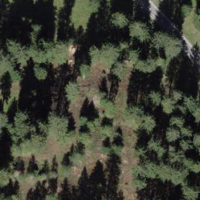
EUNIS habitat code: 43
Species observed at this site:
Caltha palustris